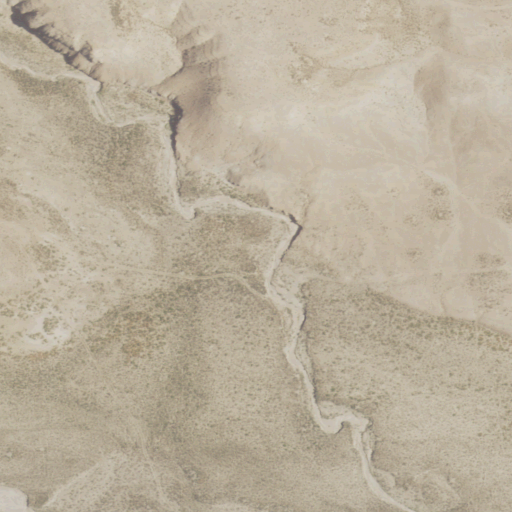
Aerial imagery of valley in Wyoming named Tin Can Draw containing shrub, grassland, and barren land